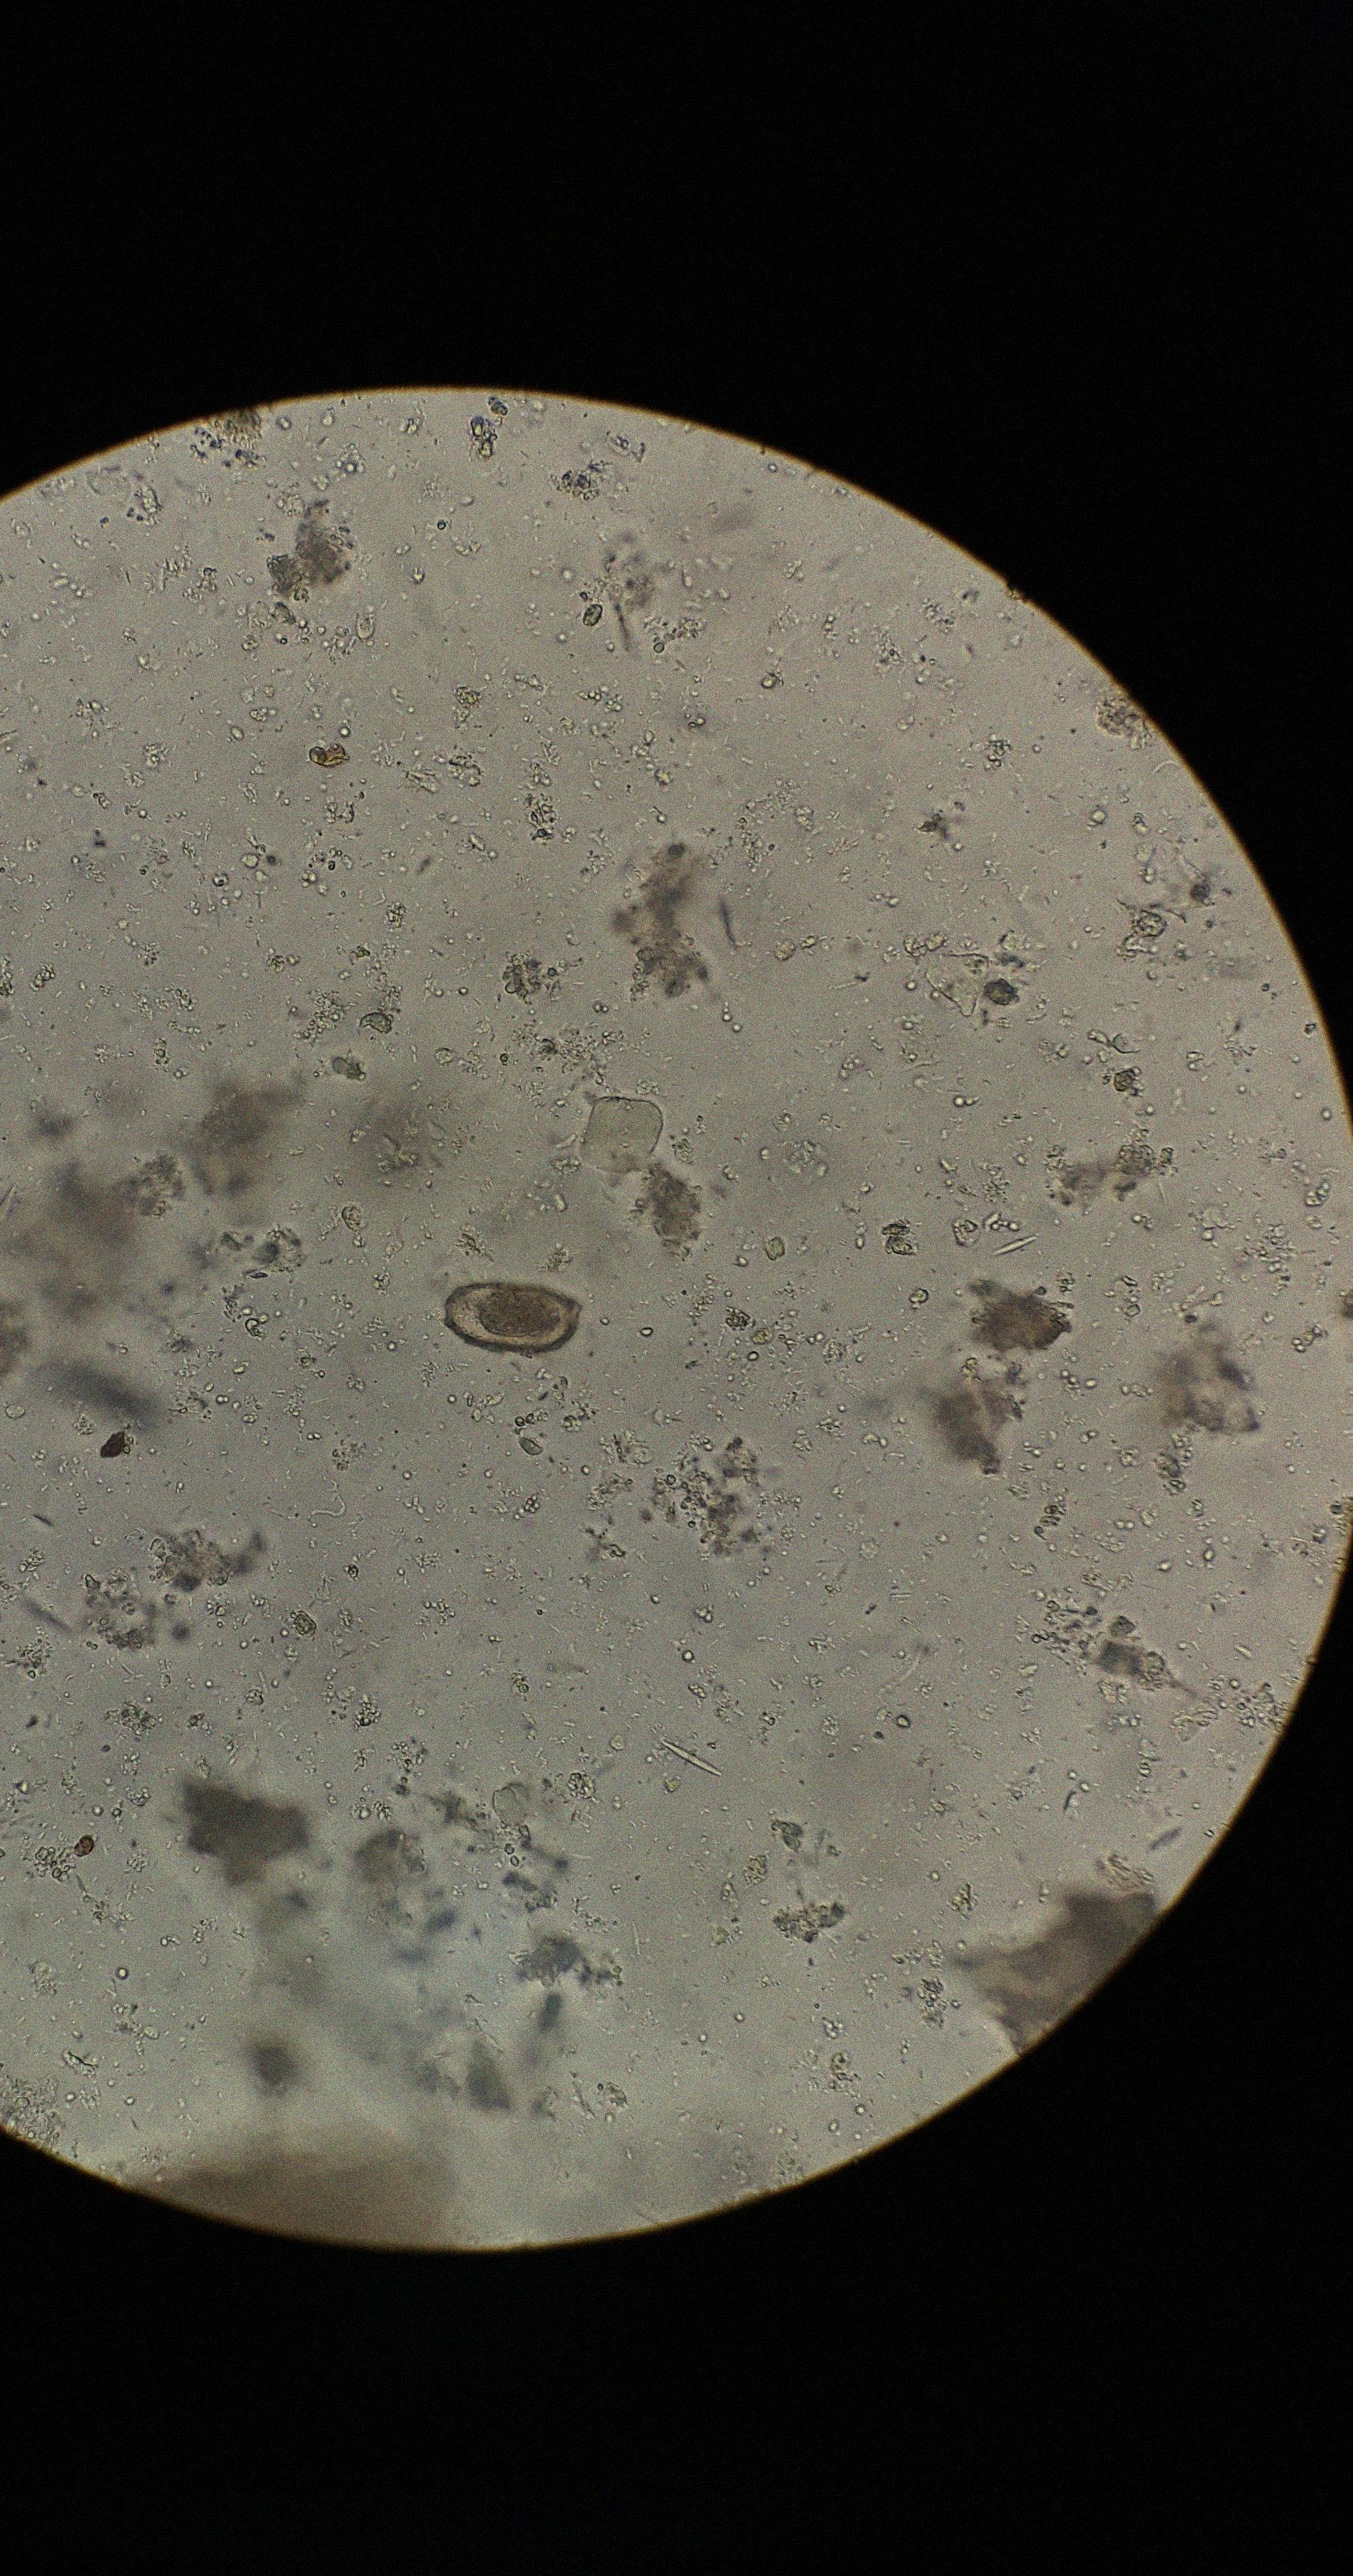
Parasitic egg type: Capillaria philippinensis